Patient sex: M
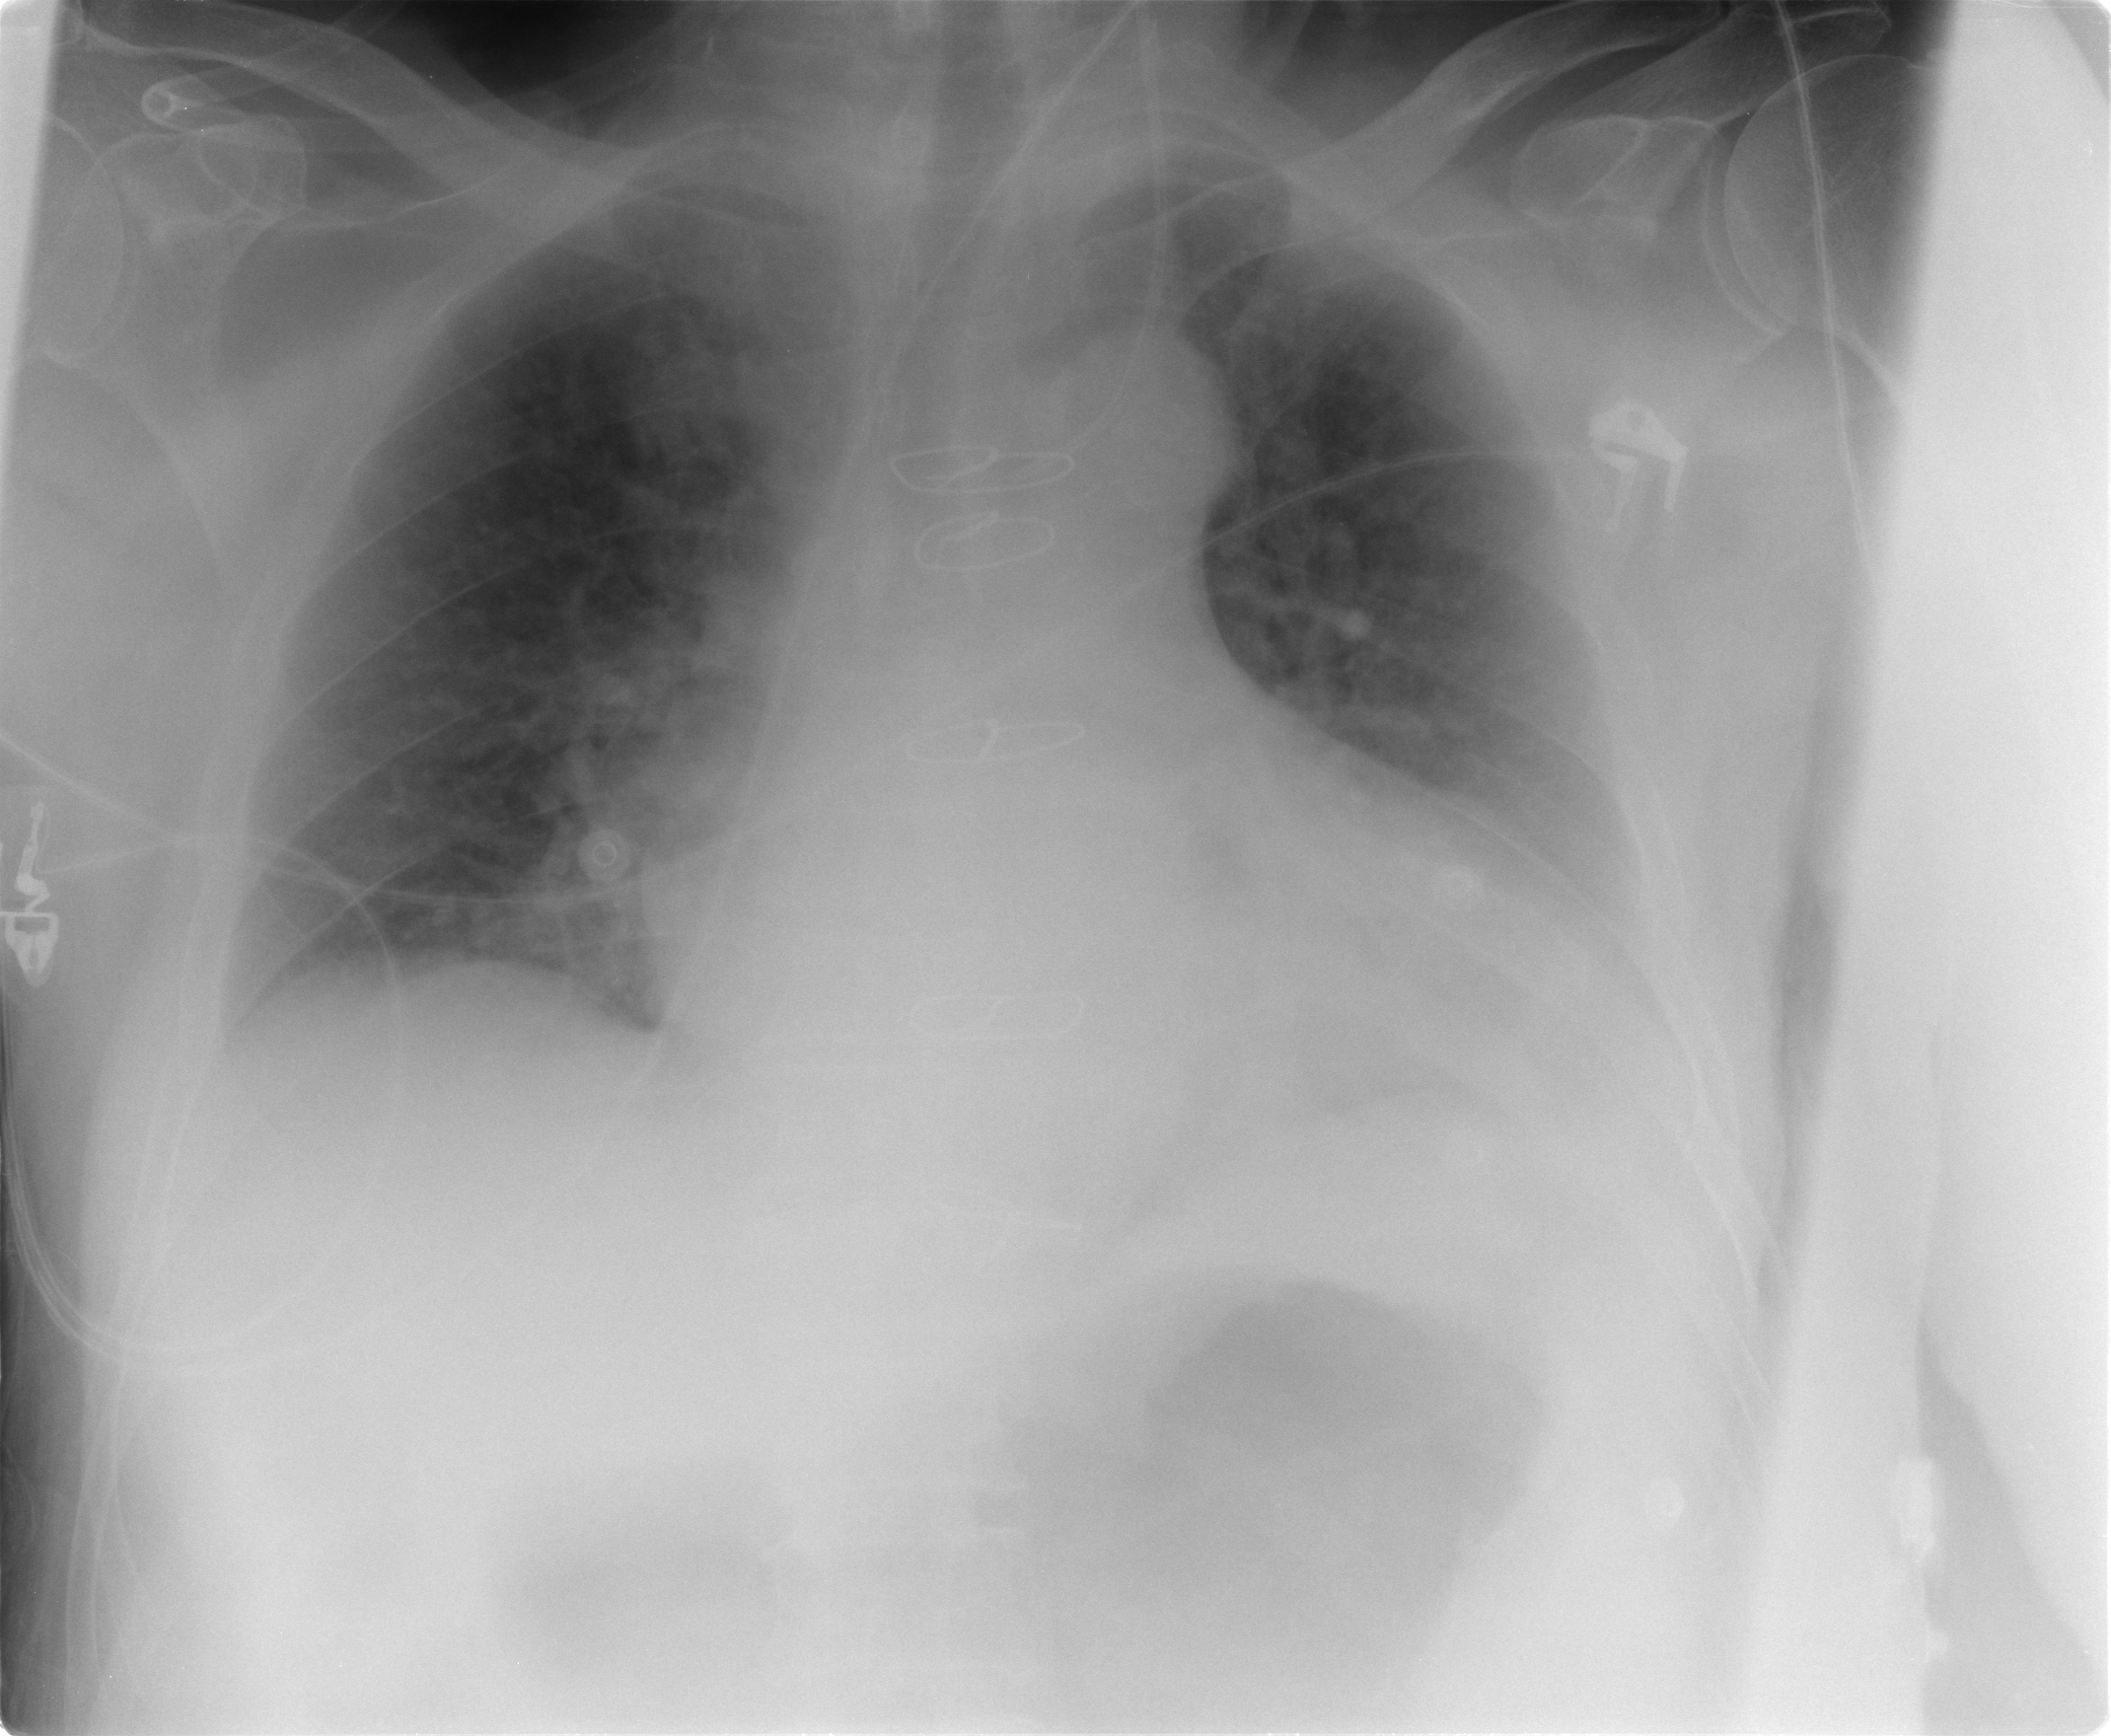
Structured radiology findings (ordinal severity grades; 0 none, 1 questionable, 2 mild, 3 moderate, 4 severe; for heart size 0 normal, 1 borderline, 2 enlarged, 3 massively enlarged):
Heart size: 2
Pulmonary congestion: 2
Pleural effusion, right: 0
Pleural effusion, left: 0
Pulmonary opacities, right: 0
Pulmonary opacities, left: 0
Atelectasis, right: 0
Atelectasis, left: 0